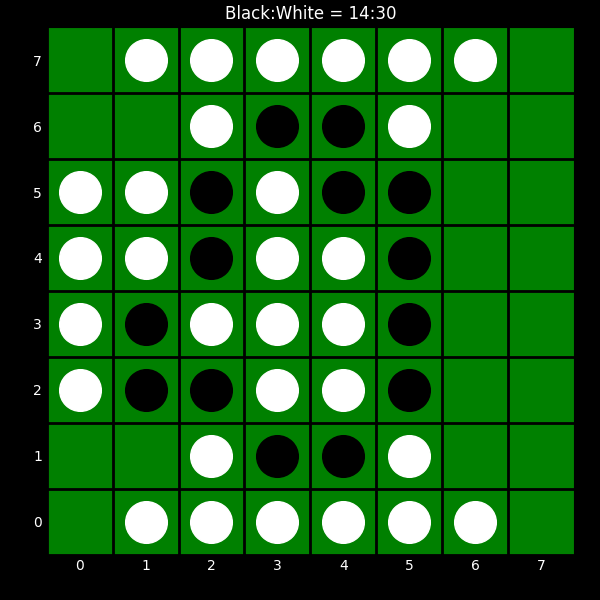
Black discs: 14
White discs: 30